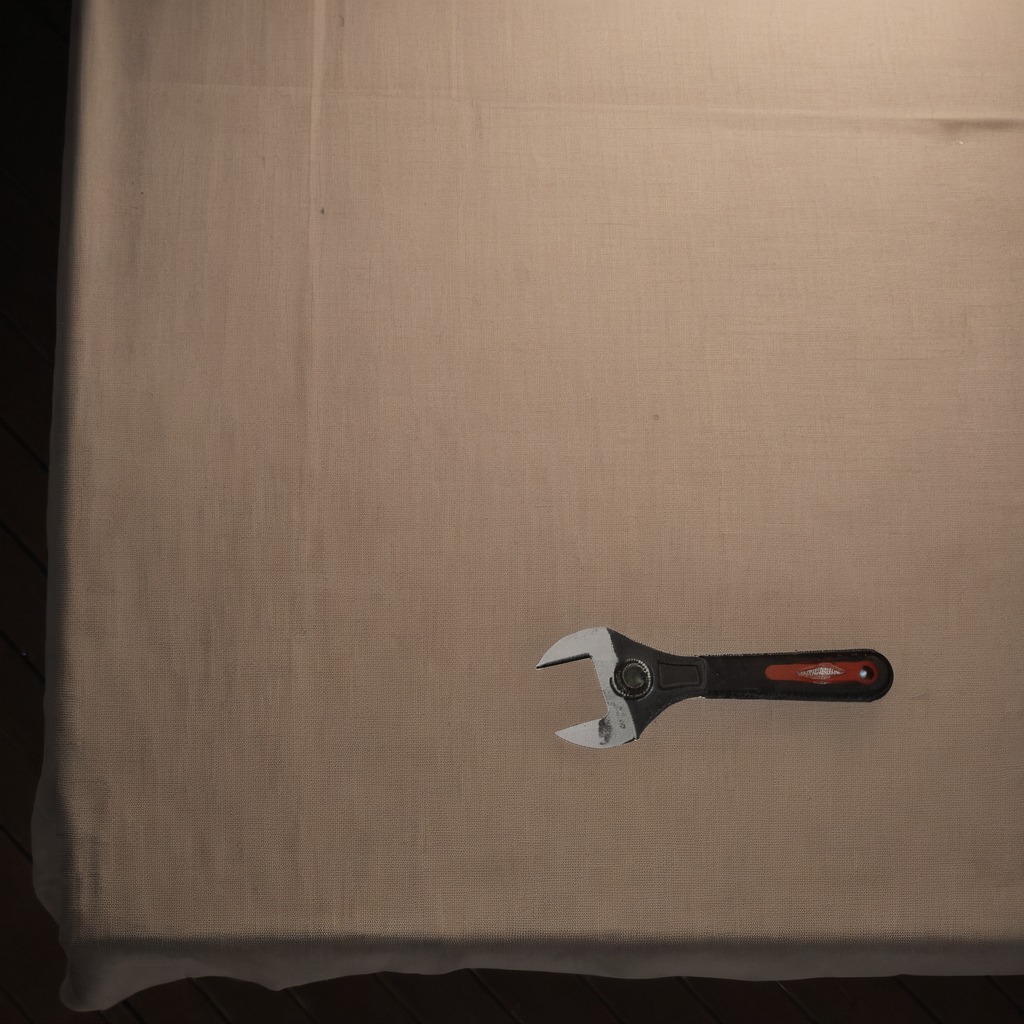
An wrench lying on a wooden table in a workshop at night.